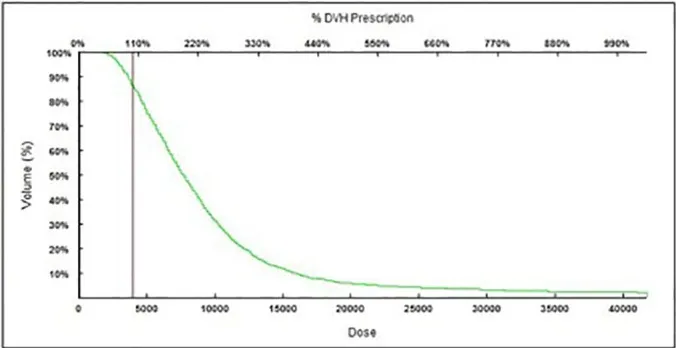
Dose-volume histogram of 125I seeds postoperative.
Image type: chart (chart)